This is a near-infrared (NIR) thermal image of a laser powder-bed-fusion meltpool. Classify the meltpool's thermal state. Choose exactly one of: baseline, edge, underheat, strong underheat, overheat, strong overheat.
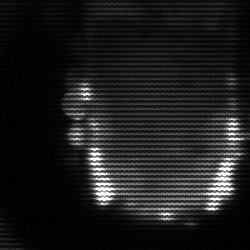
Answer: baseline